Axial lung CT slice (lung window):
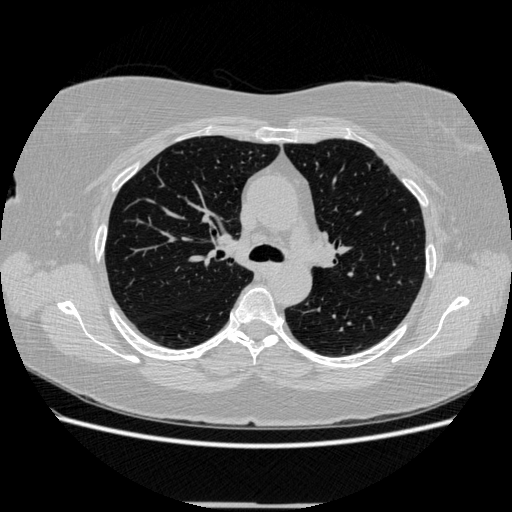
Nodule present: no